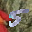
Label: 5